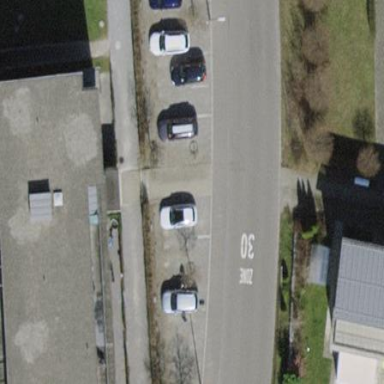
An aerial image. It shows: Parking area with surface.